Question: I've downloaded FParsec's library source code, and all the files appear with the shortcut symbol. What does it mean?

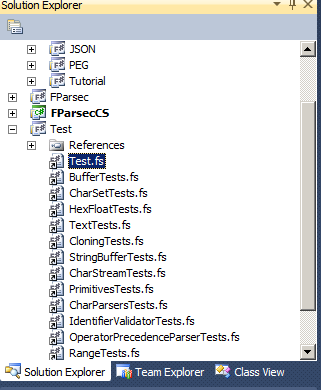
Answer: When the item was added to that project, it was added as a link 'Project -> Add Existing Item -> Add as Link'
The file is most likely hosted in another location in the directory structure, and can also be referenced normally by another project.
From <URL>:
> Adding an Existing Item as a LinkYou can also add an item as a link rather than directly adding the
file to your project. Linked project items in Solution Explorer can be
identified by the link indicator in its icon (a small arrow in the
lower left corner).By linking to a file, you can capture ongoing changes to a source file
without having to manually update a copy whenever changes are made.
However, if the underlying file is deleted, the link will be broken.
If you move your project, the link will be broken, because the link is
relative.